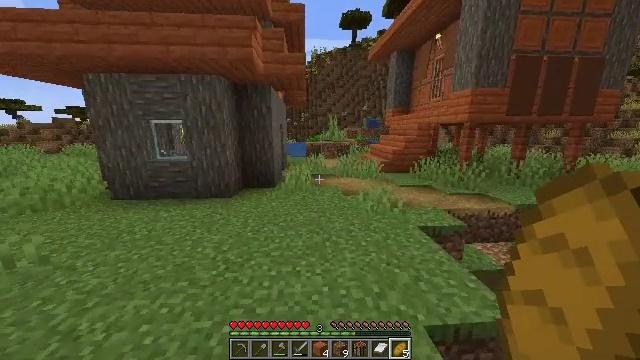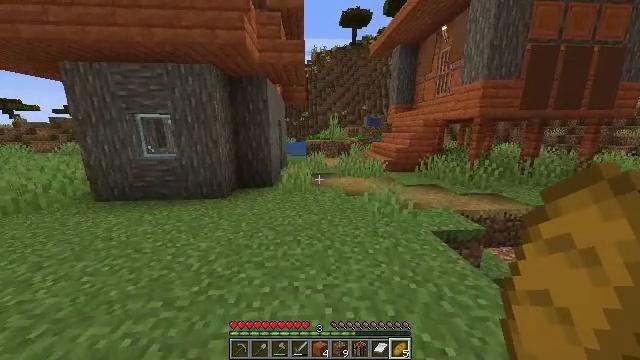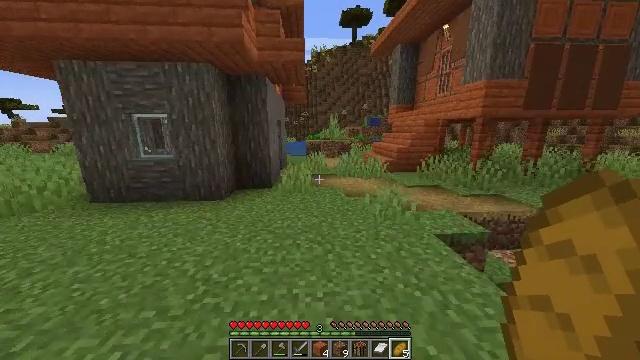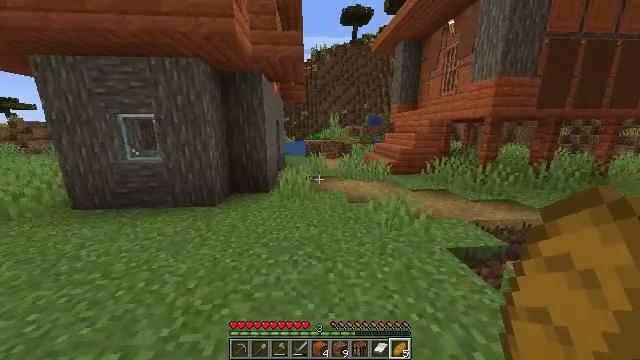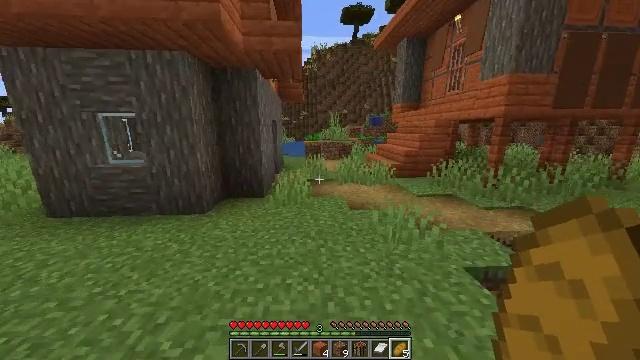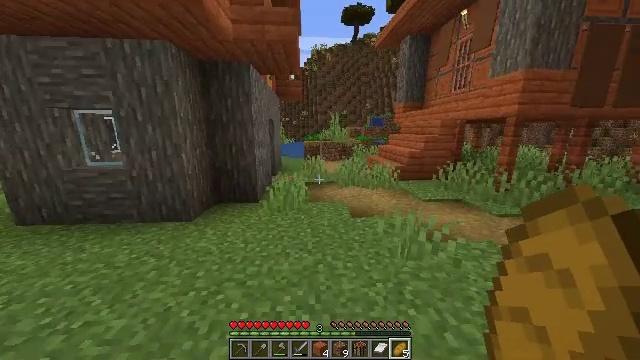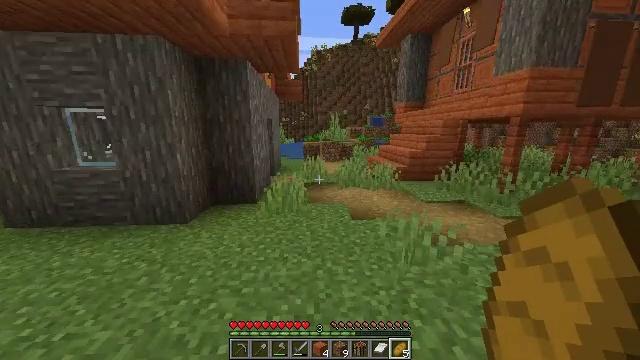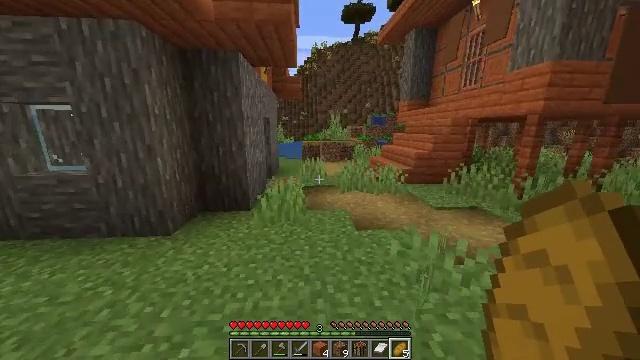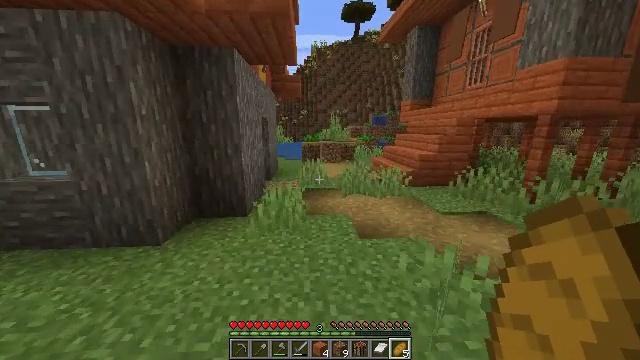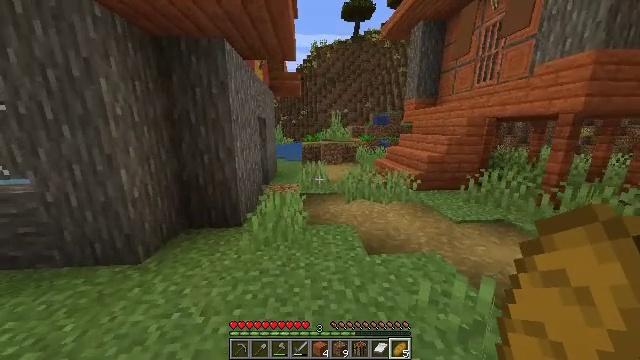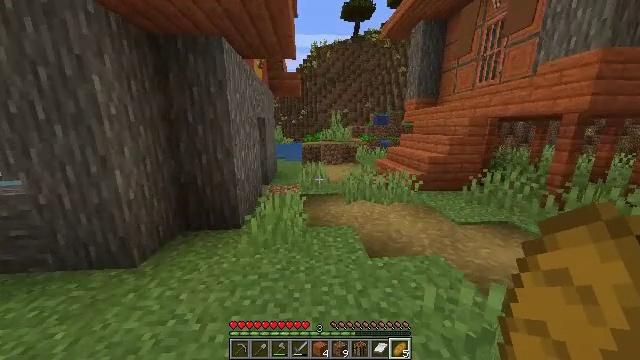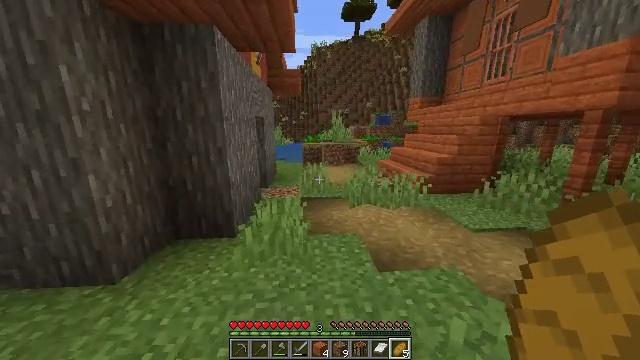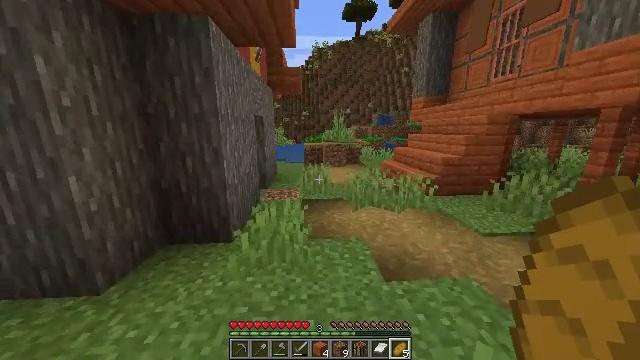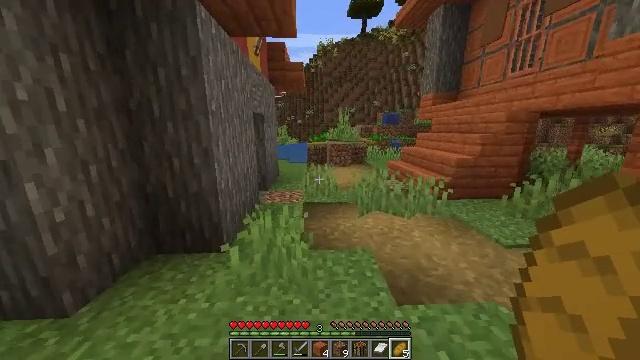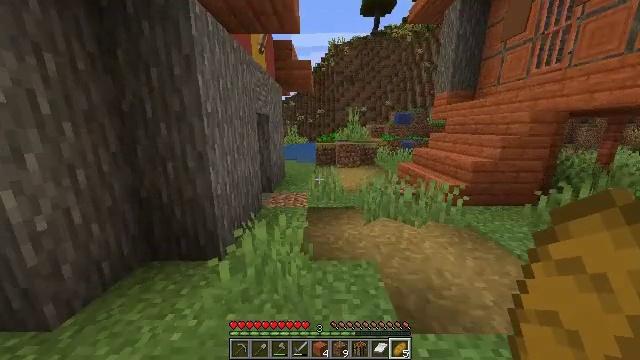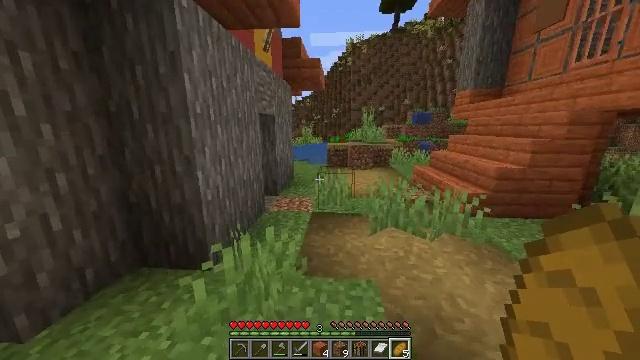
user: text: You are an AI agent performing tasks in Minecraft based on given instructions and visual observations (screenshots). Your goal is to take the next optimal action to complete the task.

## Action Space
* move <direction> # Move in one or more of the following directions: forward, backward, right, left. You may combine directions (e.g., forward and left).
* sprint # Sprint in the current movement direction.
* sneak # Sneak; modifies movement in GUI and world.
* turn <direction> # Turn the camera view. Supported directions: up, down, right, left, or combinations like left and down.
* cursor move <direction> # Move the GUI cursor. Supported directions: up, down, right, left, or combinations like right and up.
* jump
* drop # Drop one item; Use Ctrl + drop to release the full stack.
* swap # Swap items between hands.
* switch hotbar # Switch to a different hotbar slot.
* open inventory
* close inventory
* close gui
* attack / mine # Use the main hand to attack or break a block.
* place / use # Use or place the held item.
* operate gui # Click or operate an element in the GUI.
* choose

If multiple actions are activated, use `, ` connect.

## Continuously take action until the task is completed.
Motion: motion action
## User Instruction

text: Break the cartography table.
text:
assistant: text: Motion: move forward, sprint
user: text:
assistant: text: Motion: move forward, sprint
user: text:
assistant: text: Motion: move forward, sprint
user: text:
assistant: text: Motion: move forward, sprint
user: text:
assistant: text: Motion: move forward, sprint
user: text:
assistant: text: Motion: move forward, sprint
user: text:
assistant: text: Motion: move forward, sprint
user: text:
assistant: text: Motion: move forward, sprint
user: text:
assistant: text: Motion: move forward, sprint
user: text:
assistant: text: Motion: move forward, sprint
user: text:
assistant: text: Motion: move forward, sprint
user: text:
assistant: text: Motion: move forward, sprint
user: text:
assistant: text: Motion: move forward and move right, sprint, turn left
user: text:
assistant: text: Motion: move forward and move right, sprint, turn left
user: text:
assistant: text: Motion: move forward and move right, sprint, turn left
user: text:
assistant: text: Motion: move forward and move right, sprint, turn left
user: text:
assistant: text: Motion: move forward and move right, sprint, turn left
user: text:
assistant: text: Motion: move forward and move right, sprint, turn left
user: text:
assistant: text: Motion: move forward and move right, sprint, turn left
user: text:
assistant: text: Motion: move forward and move right, sprint, turn left
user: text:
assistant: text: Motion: move forward and move right, sprint, turn left
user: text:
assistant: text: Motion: move forward and move right, sprint, turn left
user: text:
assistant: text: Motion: move forward and move right, sprint, turn left
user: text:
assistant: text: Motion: move forward and move right, sprint, turn left
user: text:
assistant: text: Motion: move forward and move right, sprint, turn left
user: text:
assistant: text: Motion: move forward and move right, sprint, turn left
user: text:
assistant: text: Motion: move forward and move right, sprint, turn left
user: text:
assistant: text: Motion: move forward and move right, sprint, turn left
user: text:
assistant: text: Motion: move forward and move right, sprint, turn left
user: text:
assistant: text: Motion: move forward, turn left